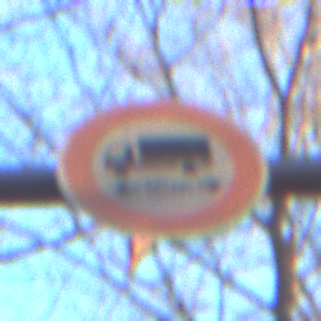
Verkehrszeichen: TatsaechlicheLaenge
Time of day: SunriseSunset
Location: Outdoor (Nature)
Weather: Clear
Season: Autumn
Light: Natural